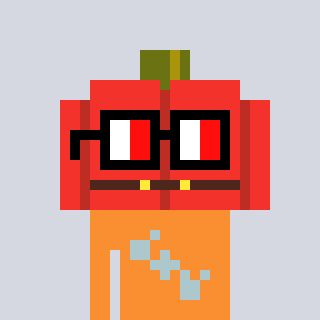
a pixel art character with square glasses with black frames and red eyes, a pumpkin-shaped head and a orange-colored body on a cool background